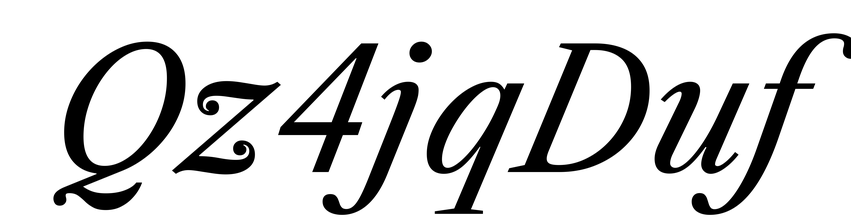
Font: LibreCaslonText-Italic_Italic